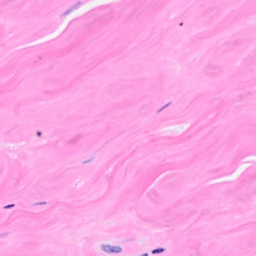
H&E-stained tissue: Breast